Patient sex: F
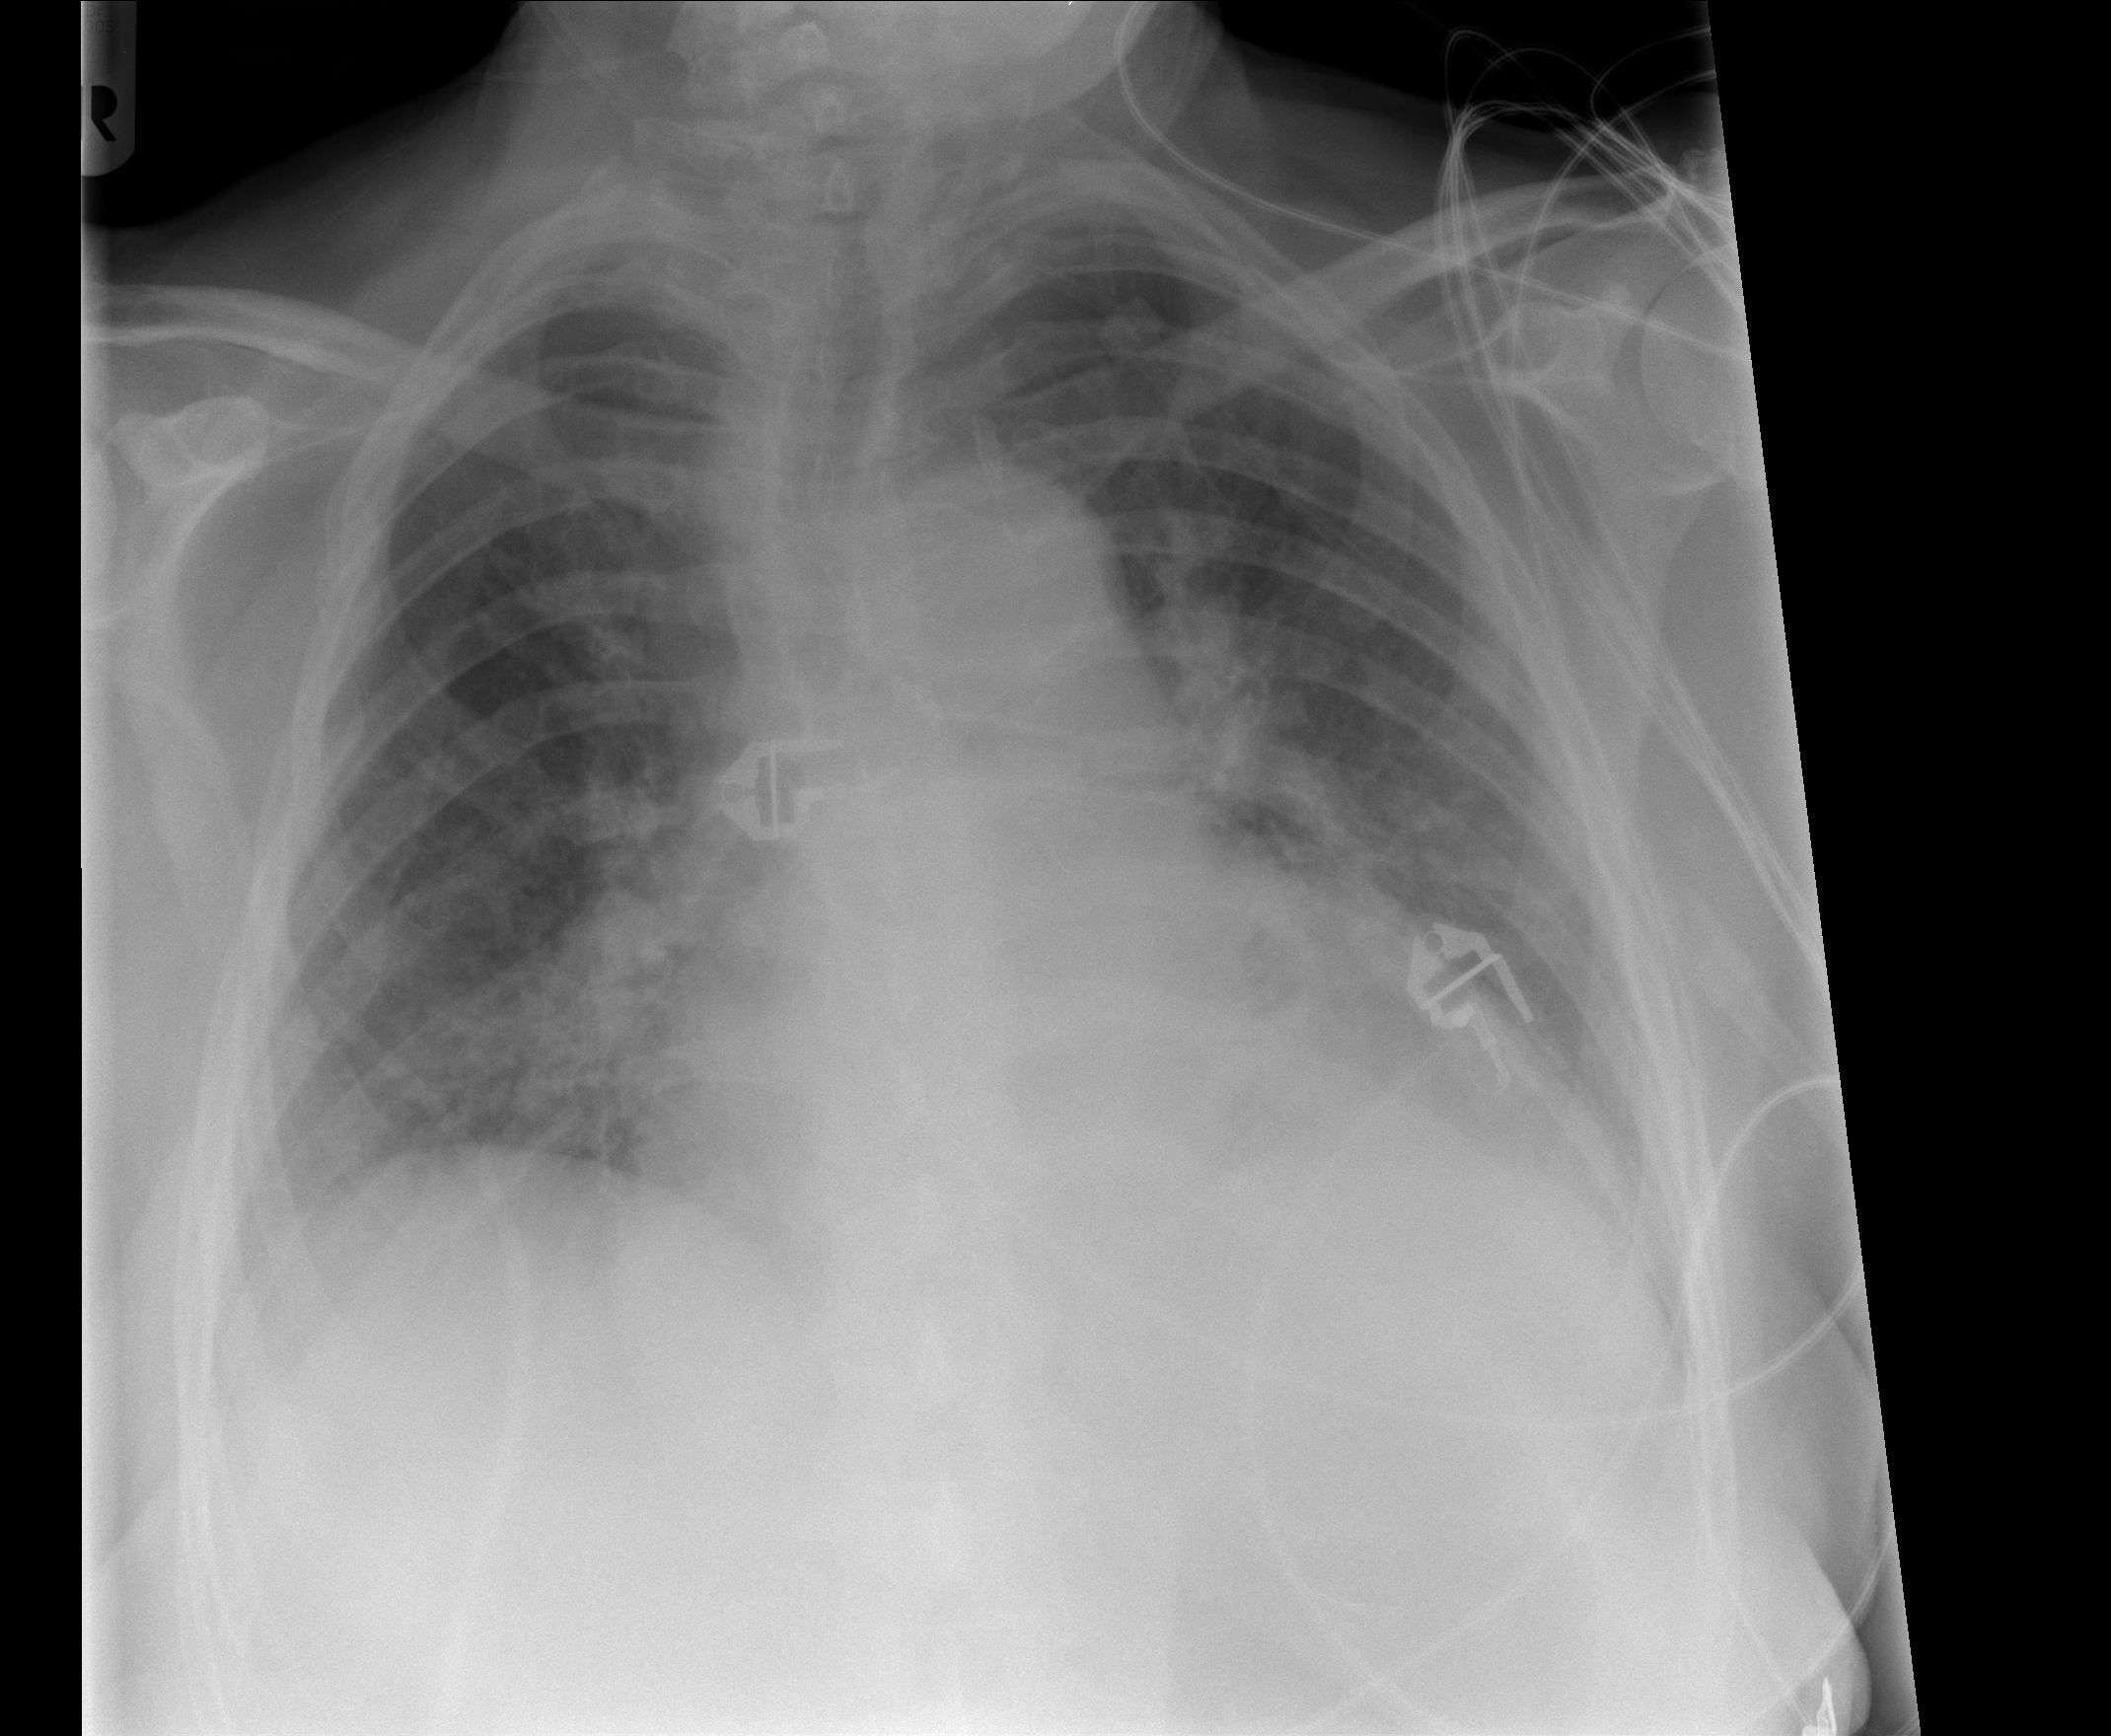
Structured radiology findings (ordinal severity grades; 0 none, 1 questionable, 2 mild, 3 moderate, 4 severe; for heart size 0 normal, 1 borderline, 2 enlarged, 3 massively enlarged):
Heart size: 2
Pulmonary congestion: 2
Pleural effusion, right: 1
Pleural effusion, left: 1
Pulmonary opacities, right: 0
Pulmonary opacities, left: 0
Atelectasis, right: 2
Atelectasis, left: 2